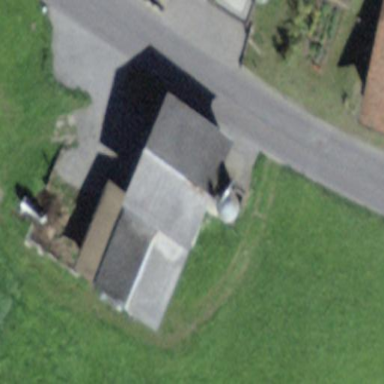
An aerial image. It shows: Barn.